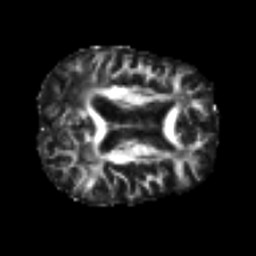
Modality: FA
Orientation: axial
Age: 74
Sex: male
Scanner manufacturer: siemens
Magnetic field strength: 3 T
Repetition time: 4.987 s
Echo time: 0.0792 s